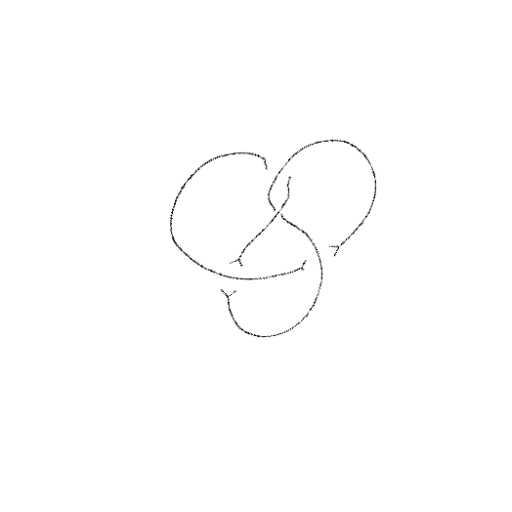
Crossing number: 4